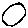
Label: circle